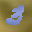
Label: 3